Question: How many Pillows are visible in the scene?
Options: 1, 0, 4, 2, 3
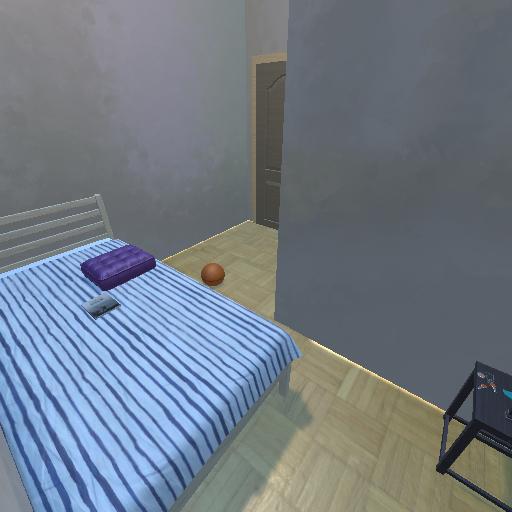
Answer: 1